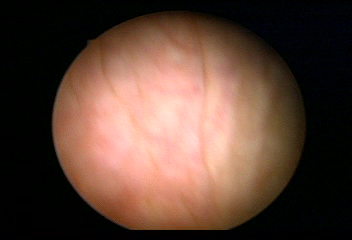
Modality: WLC
Class: Normal mucosa
Bladder cancer association: No